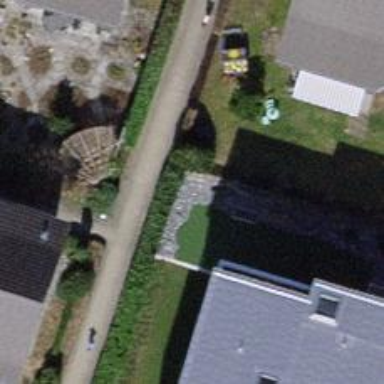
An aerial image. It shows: Footway surfaced with paving stones.